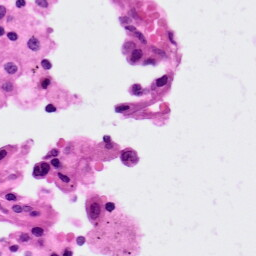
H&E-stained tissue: Lung